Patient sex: M
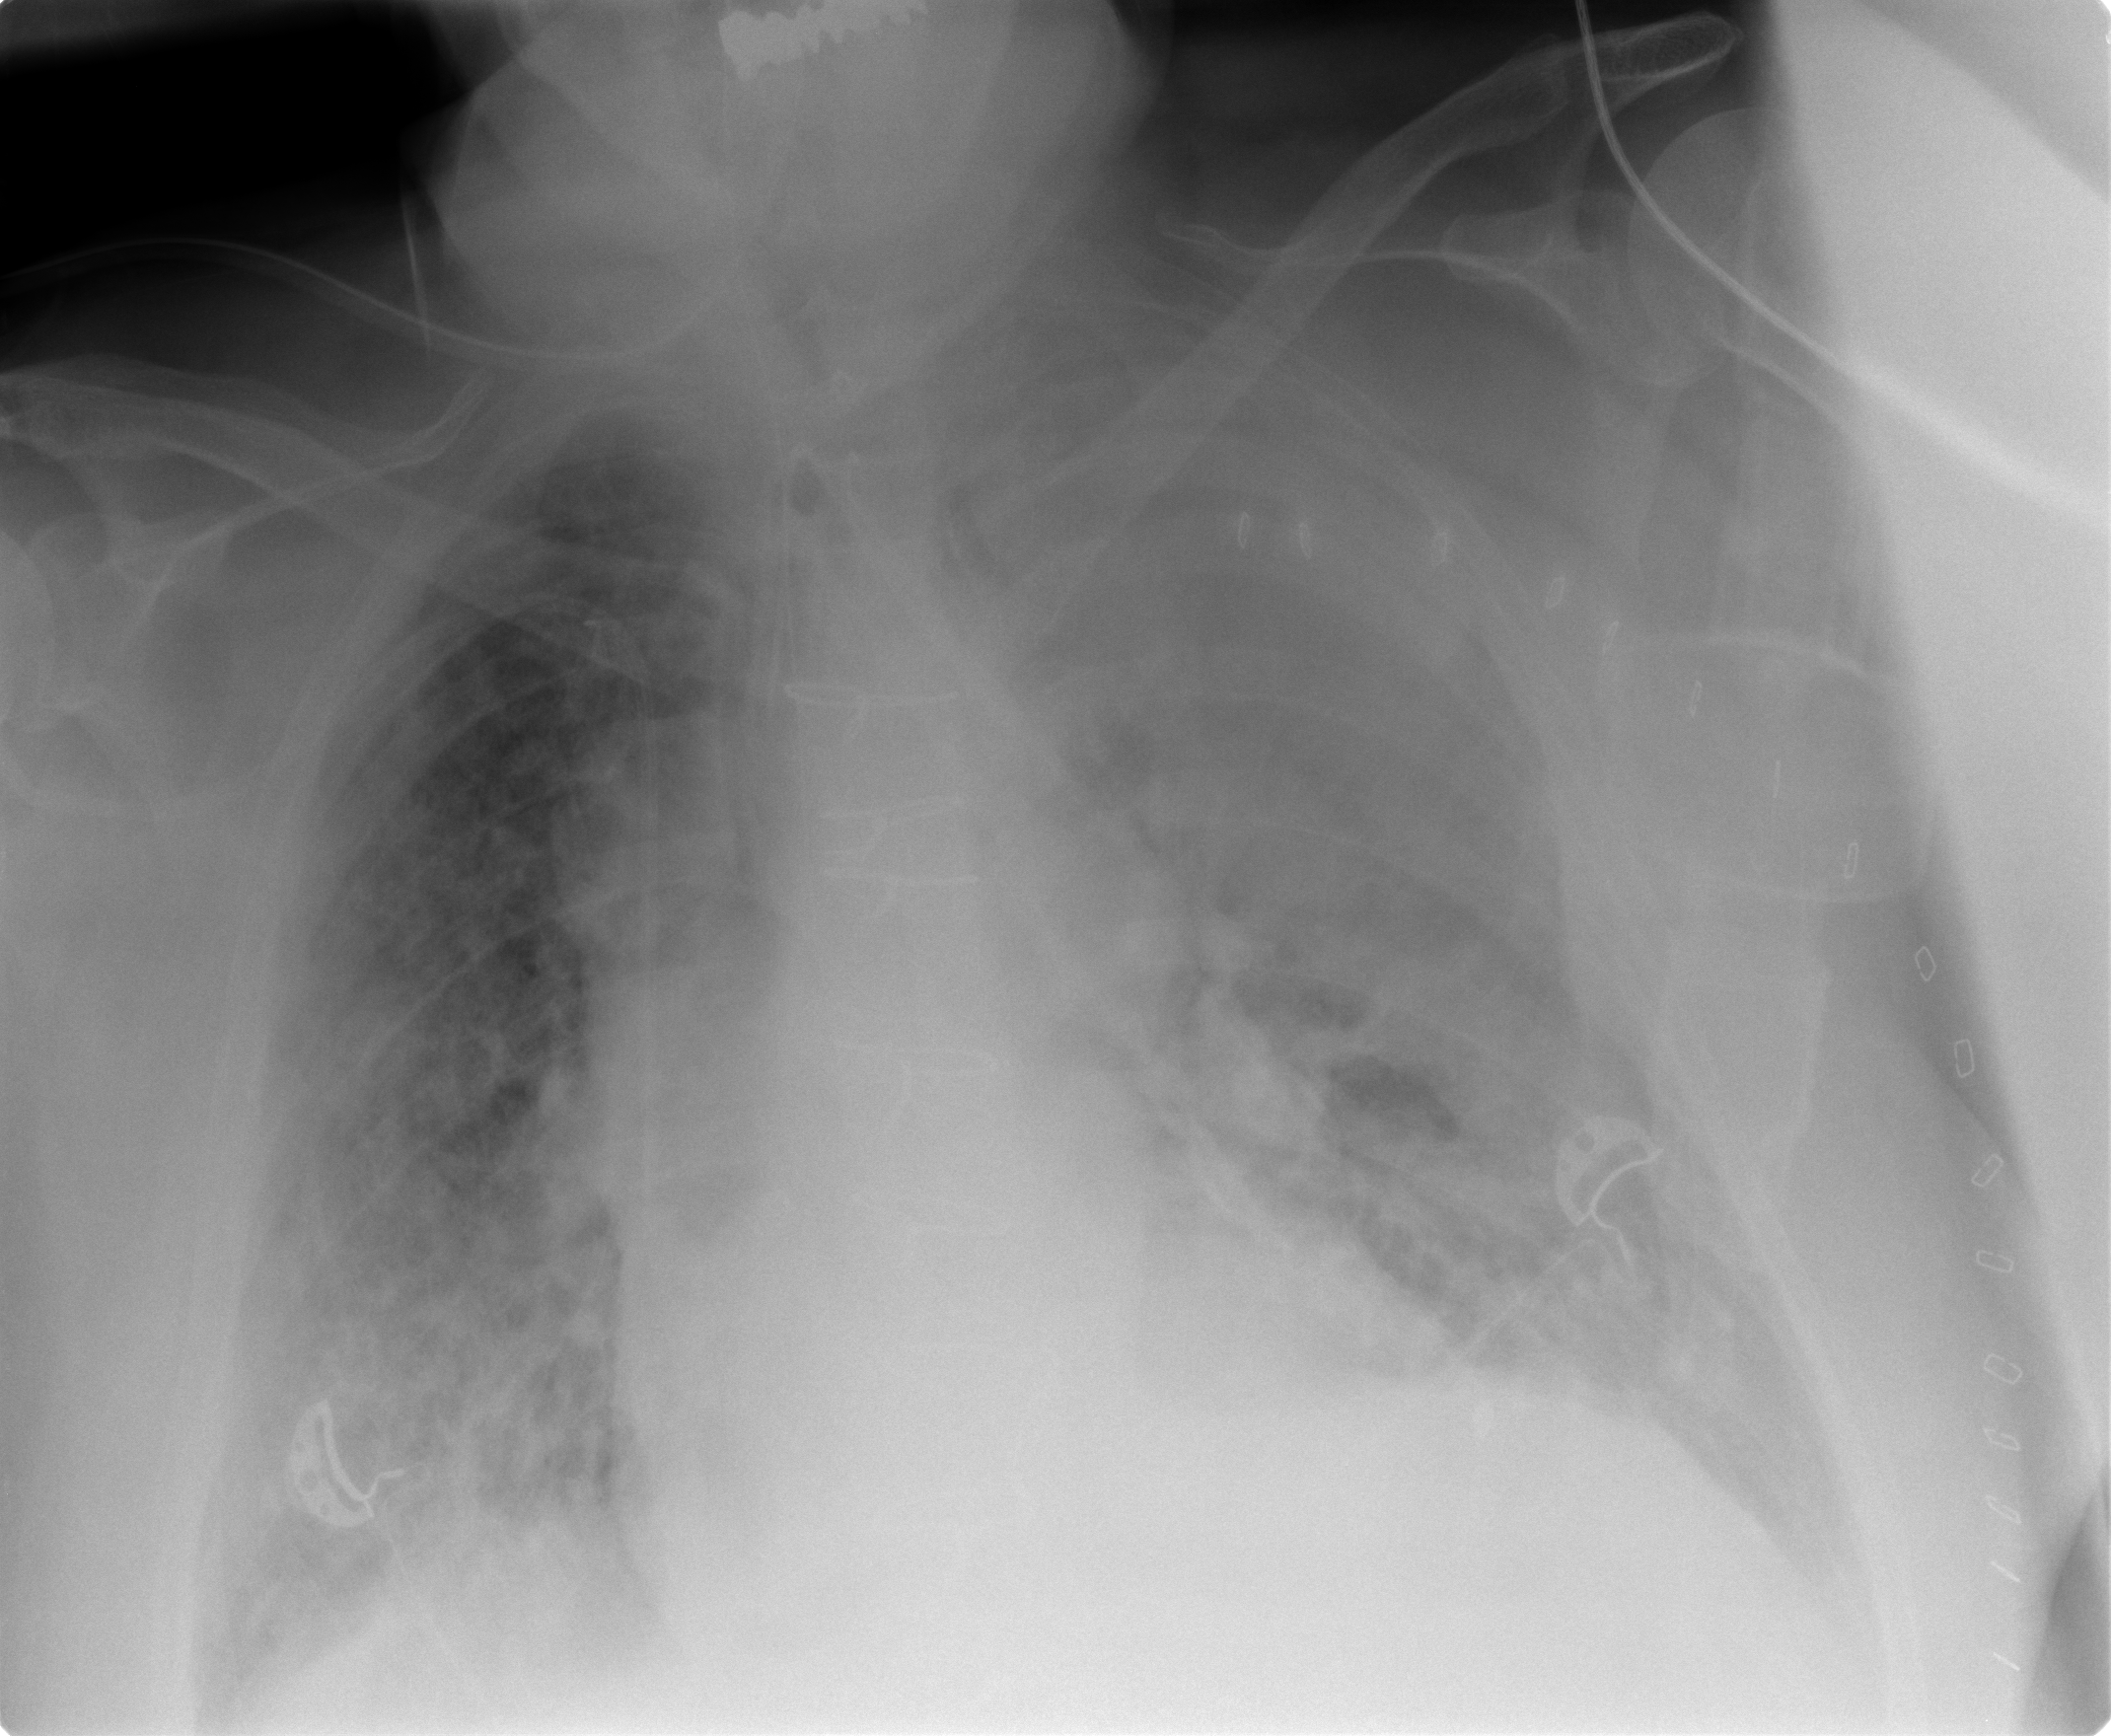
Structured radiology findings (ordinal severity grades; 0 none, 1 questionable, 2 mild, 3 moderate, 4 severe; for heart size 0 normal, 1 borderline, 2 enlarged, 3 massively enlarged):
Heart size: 1
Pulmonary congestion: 3
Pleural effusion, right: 2
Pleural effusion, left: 0
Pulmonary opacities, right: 3
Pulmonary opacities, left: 4
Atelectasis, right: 2
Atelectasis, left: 3